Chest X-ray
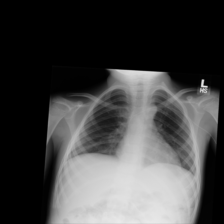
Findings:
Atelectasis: negative
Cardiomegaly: negative
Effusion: negative
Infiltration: negative
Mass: negative
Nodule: negative
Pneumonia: negative
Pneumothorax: negative
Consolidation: negative
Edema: negative
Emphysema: negative
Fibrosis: negative
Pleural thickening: negative
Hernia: negative